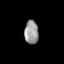
Tissue: lung
Cell type: Epithelial cells
Senescence score: 0.242
Nuclear area (px): 322
Mean DAPI intensity: 154.481